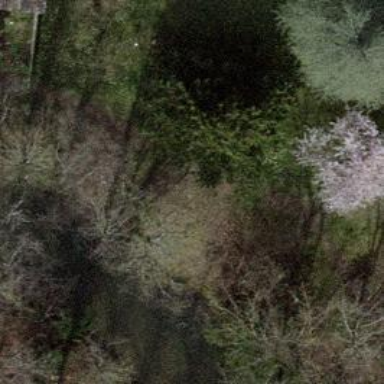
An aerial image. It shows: Evergreen needle-leaved tree.